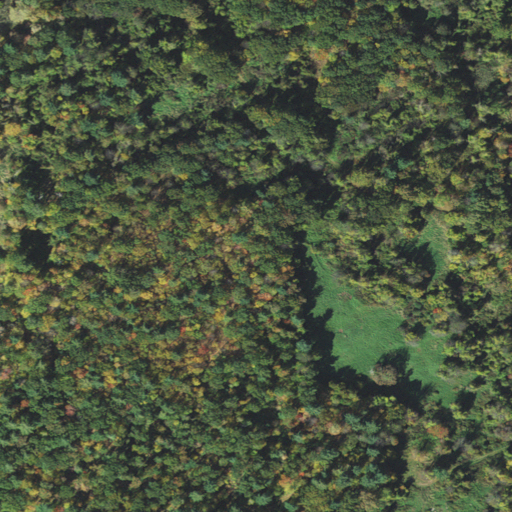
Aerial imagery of mountain in Massachusetts named Hog Hill containing deciduous forest, mixed forest, shrub, woody wetlands, and pasture